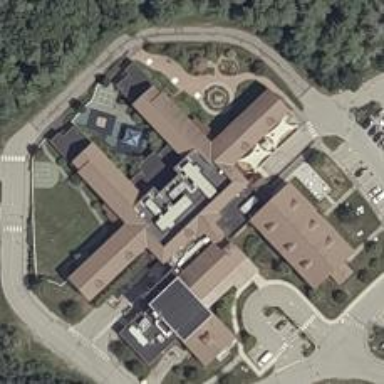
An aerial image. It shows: Healthcare facility identified as hospital.